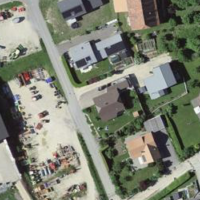
EUNIS habitat code: 54
Species observed at this site:
Trifolium repens